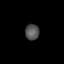
Tissue: skin
Cell type: Epithelial cells
Senescence score: 0.2564
Nuclear area (px): 218
Mean DAPI intensity: 83.06